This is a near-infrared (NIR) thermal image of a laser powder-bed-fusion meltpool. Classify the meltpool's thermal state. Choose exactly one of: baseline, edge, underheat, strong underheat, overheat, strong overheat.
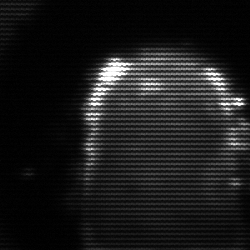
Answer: baseline